Question: I want to study some "strange" functions by plotting them out in mathematica. One example is the following:
'''
mod2[x_] := Which[Mod[x, 2] >= 1, -2 + Mod[x, 2], True, Mod[x, 2]];
f[x_] := Which[-1 <= x <= 1, Abs[x], True, Abs[mod2[x]]];
fn[x_, n_] := Sum[(3/4)^i*f[4^n*x], {i, 0, n}]
Plot[{fn[x, 0], fn[x, 1], fn[x, 2], fn[x, 5]}, {x, -2, 2}]
'''
However, the plot I got from mma is misleading, in the sense that the maxima and minima of 'fn[x, 5]' should be on the same two levels. But due to high oscillation of the function, and the fact that clearly mma only takes limited number of points to draw the function, you see the plot exhibit strange behavior. Is there any option in plot to remedy for this?

Many thanks.
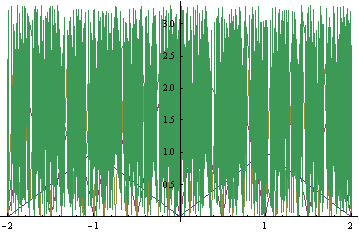
Answer: You need to increase the setting for PlotPoints quite a bit to get a 'good' result.
'''
Plot[Evaluate[
Reverse[{fn[x, 0], fn[x, 1], fn[x, 2], fn[x, 5]}]], {x, -2, 2},
PlotPoints -> 4000]
'''
(I also reversed the order of the functions, so as to be able to see all the curves.)